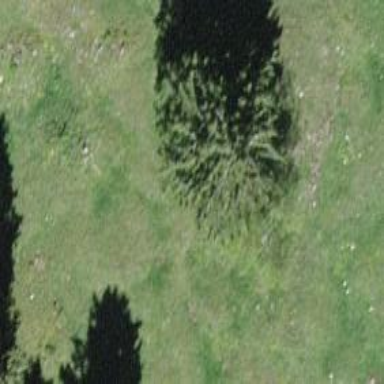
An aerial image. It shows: Needle-leaved tree in nature.